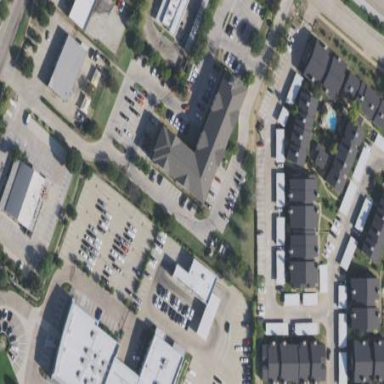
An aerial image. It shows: Commercial building used as hotel.